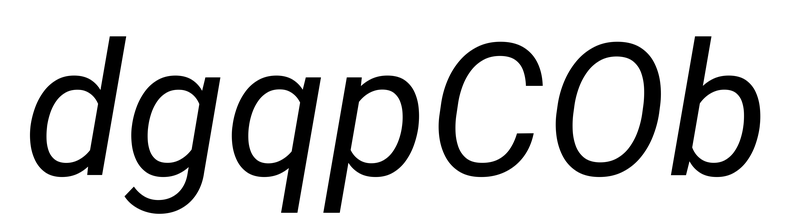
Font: Roboto-Italic_Italic